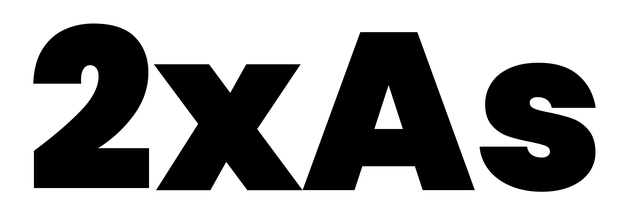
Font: Poppins-Black